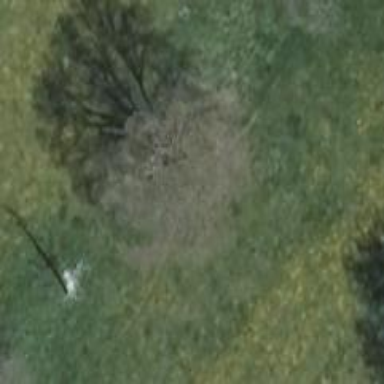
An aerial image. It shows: Deciduous broadleaved tree.